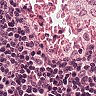
Metastatic tissue present: no